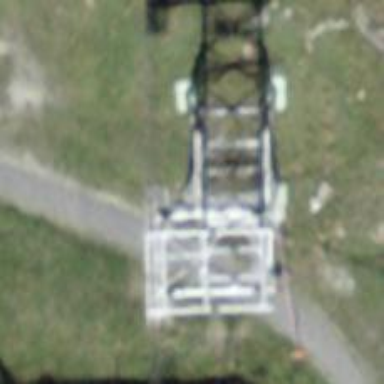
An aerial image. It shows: Pylon used for aerialway.